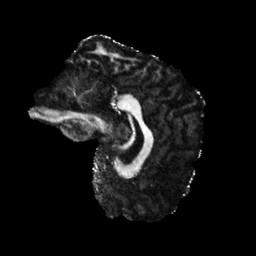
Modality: FA
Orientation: sagittal
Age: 30
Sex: male
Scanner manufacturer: siemens
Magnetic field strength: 6.98 T
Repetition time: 7.776 s
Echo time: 0.076 s